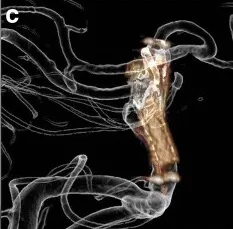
A CTA on admission suggested the recurrence of the aneurysm with fusiform morphology. D; Adjunctive coiling was performed to secure the aneurysm.
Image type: radiology (ct)